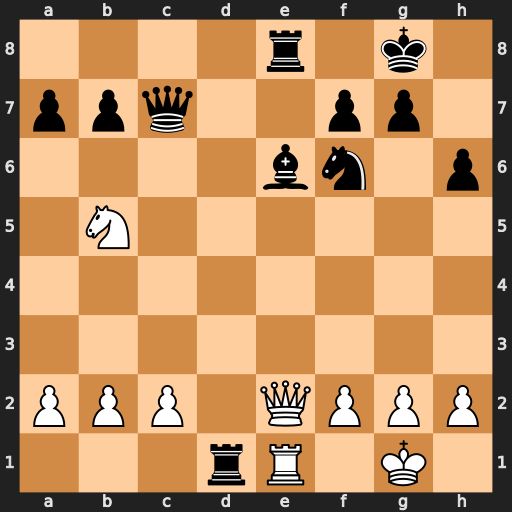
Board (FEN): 4r1k1/ppq2pp1/4bn1p/1N6/8/8/PPP1QPPP/3rR1K1
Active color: w
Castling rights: -
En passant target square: -
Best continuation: Nxc7 Rxe1+ Qxe1